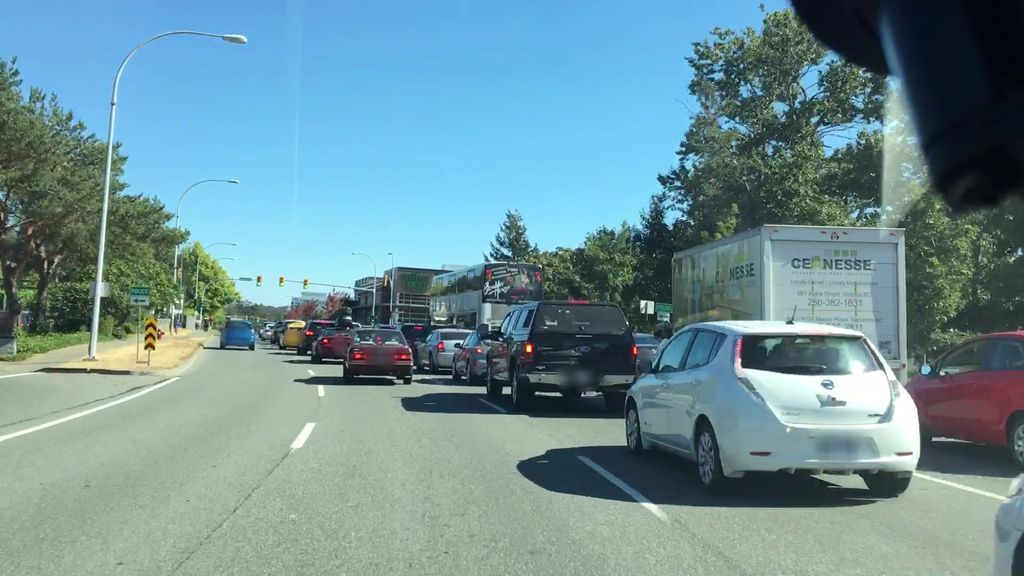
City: victoria